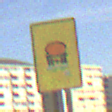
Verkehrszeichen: FahrzeugeMitWassergefaehrdenderLadungOhnePfeilsymbol
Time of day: MorningAfternoon
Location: Outdoor (Suburban)
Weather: PartlyCloudy
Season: NotSpecified
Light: Natural